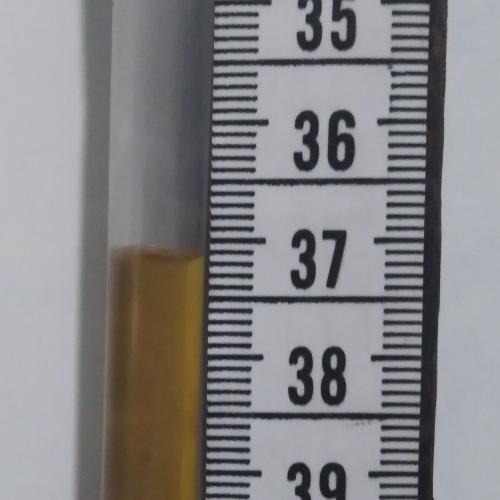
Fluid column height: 37.1 cm